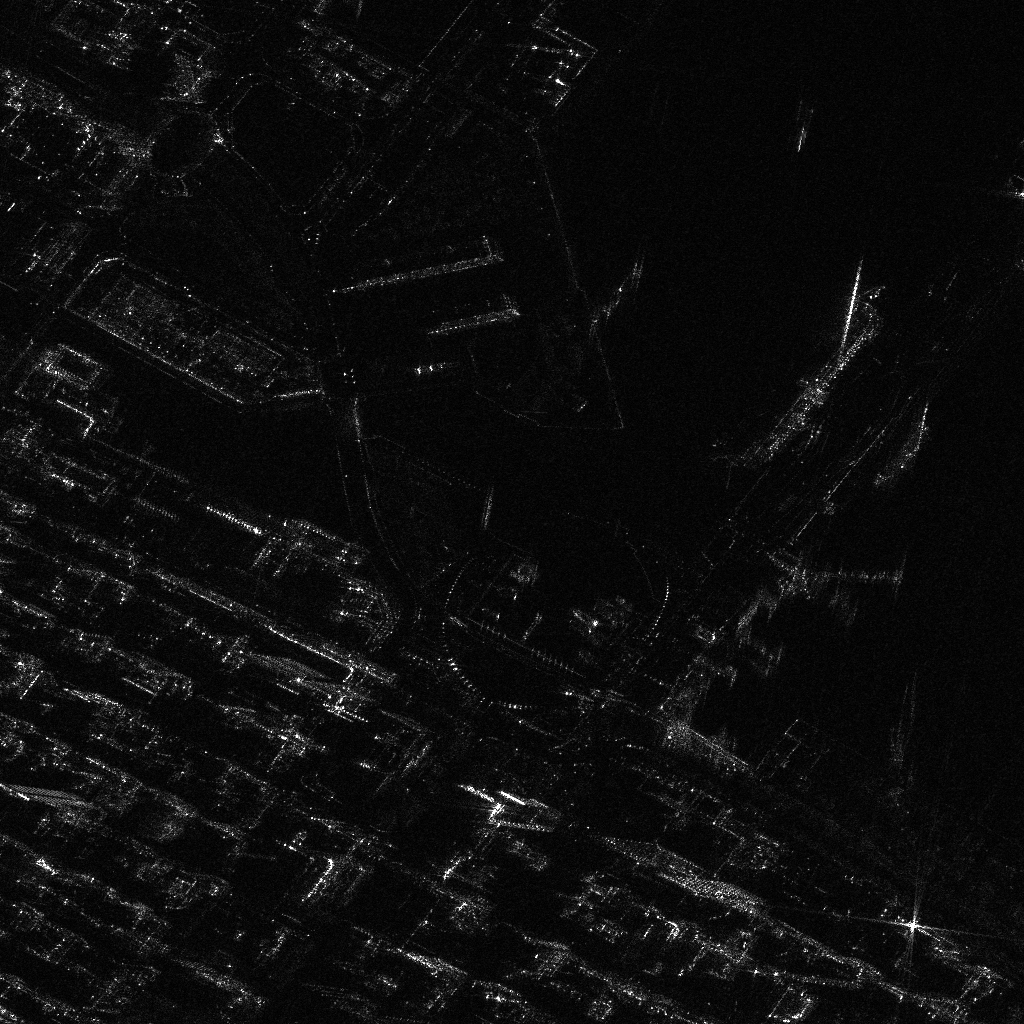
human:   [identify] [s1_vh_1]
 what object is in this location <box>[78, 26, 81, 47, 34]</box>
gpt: <ref>1 medium ore-oil at the right</ref>